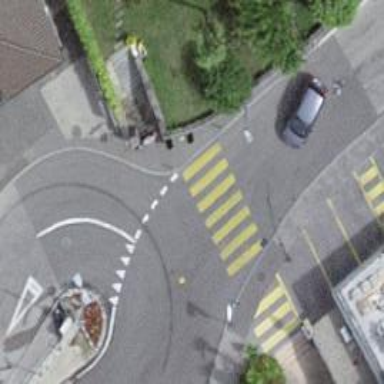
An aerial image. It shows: Secondary road with asphalt surface.